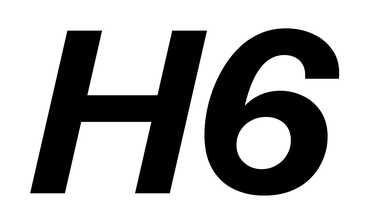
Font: InstrumentSans-Italic_Bold_Italic